【题型】填空题　【知识点】立体几何　【难度】easy
一个等边三角形边长为2，以其一边所在直线为轴，其余各边旋转一周围成的几何体的体积为
【解答】
\textbf{【答案】} \(2\pi\)

\textbf{【分析】} 确定几何体的形状，根据圆锥的体积公式即可求得答案。

\textbf{【详解】} 如图，\(\triangle ABC\) 为等边三角形，\(O\) 为 \(AB\) 的中点，
\[
CO = 2 \times \frac{\sqrt{3}}{2} = \sqrt{3},
\]
以其边 \(AB\) 所在直线为轴，其余各边旋转一周围成的几何体是以 \(CO\) 为半径的圆为底面、高为 \(1\) 的两个圆锥。

故几何体体积为
\[
2 \times \frac{1}{3} \times \pi \times (\sqrt{3})^2 \times 1 = 2\pi,
\]
故答案为：\(2\pi\)。
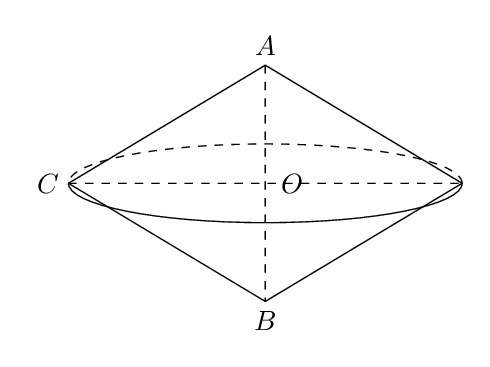